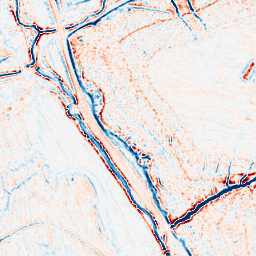
Category: edge_preserving
Decomposition family: bilateral
Decomposition parameters: d: 9
sigma_color: 100
sigma_space: 100
Upsampling method: sinc_blackman
Upsampling parameters: scale: 2
kernel_size: 4
Upsampling scale: 2